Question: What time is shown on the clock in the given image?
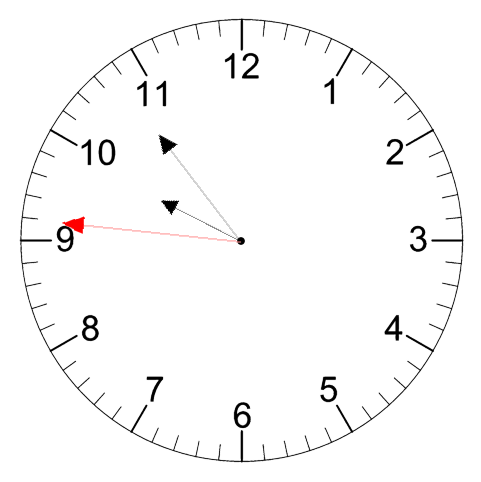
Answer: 09:53:46